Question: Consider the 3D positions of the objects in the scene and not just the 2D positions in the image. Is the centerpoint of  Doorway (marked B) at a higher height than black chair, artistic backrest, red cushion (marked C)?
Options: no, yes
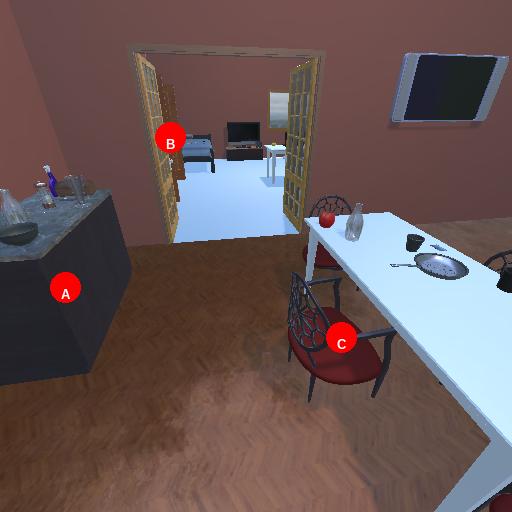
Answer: no